Question: i'm having some trouble installing OpenXML SDK for Microsoft office. I have downloaded the .msi from the MSDN website, run it but before any installation wizard shows, i get this window popping up:

It seems to want to install itself before it will install itself.. I have OpenXML on my other PC and this installed fine with no issues and have used the tool for a project.
I have .NET 4.6.2 installed on my machine.
Has anyone seen this before?
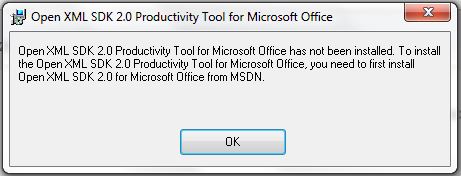
Answer: There are 2 separate installers on the <URL> - the SDK and the tools. From the error message you are seeing it looks like you are trying to install the but in order to do so you need the installed first.
<URL>